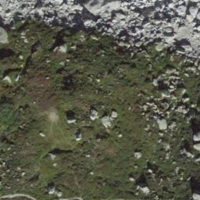
EUNIS habitat code: 48
Species observed at this site:
Vaccinium myrtillus